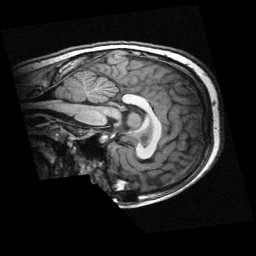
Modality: T1w
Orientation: sagittal
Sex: male